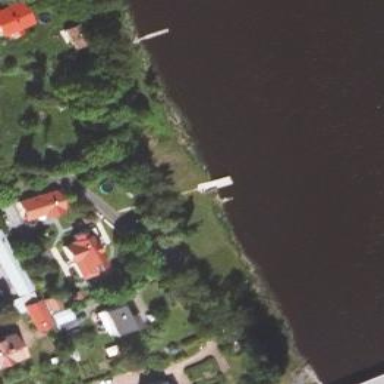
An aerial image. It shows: Man-made pier.